Lunar surface albedo tile
Center latitude: -32.234
Center longitude: 39.092
Resolution (meters per pixel, mean): 117.76
Tile area (km^2): 13353.86
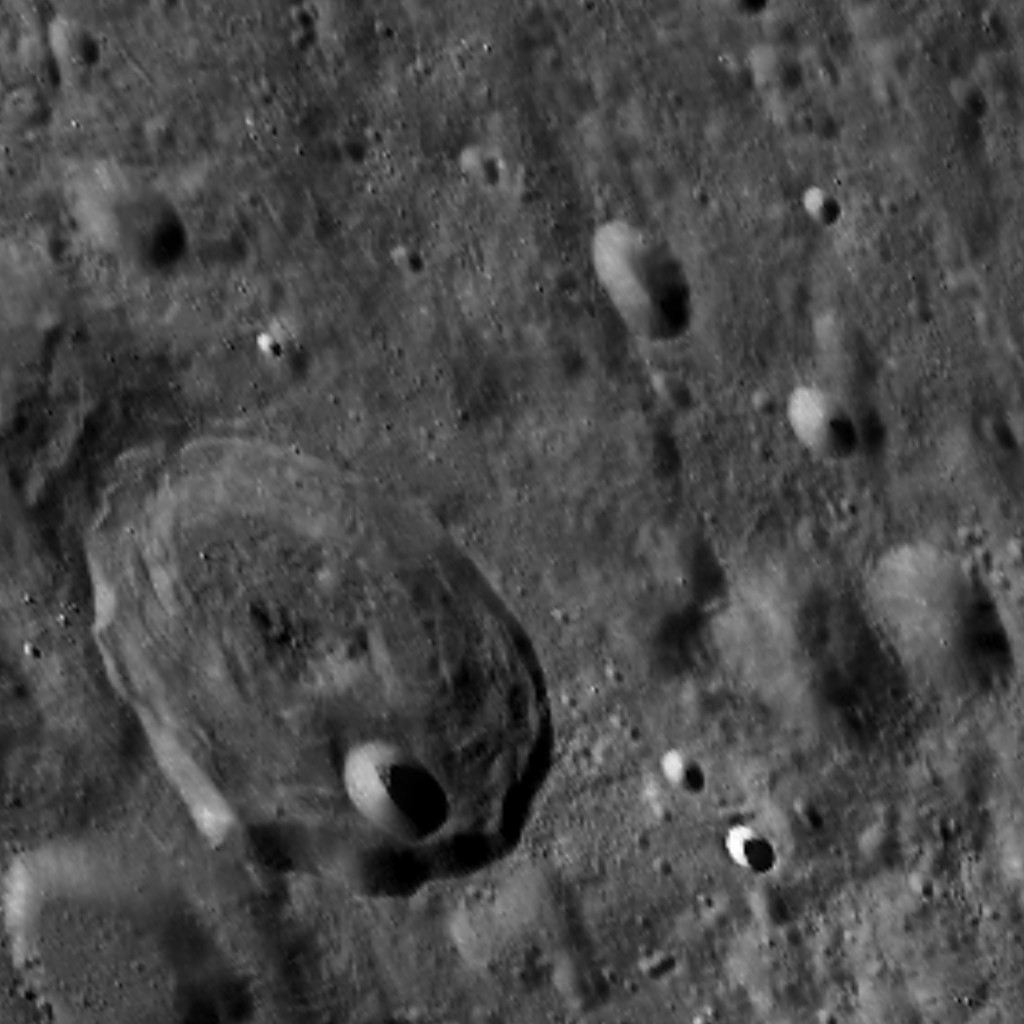